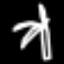
Label: palm tree